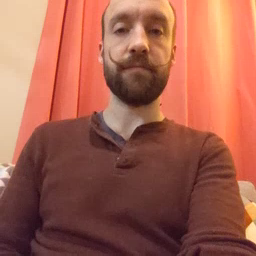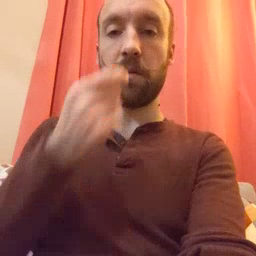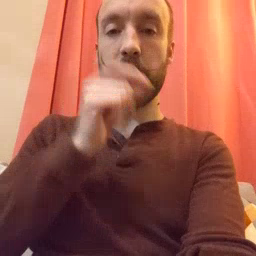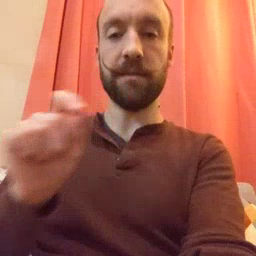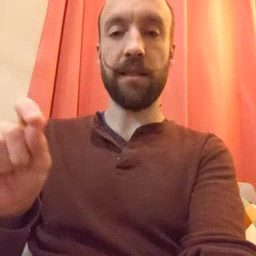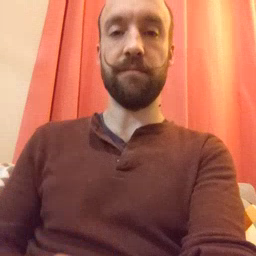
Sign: pencil